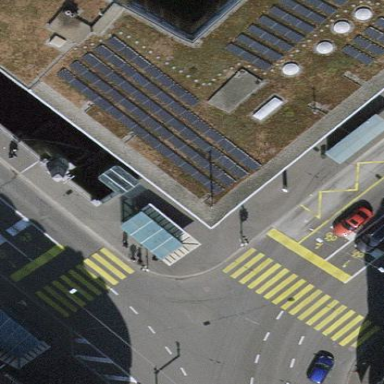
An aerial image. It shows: Platform for public transport.